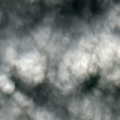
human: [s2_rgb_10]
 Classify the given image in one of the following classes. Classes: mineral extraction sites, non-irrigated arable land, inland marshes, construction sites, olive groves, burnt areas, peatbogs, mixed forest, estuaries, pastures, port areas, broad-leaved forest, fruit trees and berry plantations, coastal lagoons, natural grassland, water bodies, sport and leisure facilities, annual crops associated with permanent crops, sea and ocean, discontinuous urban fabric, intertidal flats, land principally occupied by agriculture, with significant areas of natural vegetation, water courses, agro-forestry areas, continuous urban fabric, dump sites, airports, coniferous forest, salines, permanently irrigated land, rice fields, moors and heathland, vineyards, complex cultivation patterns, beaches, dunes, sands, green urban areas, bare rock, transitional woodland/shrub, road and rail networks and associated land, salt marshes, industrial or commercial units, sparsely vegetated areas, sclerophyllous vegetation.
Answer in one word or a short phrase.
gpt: pastures, complex cultivation patterns